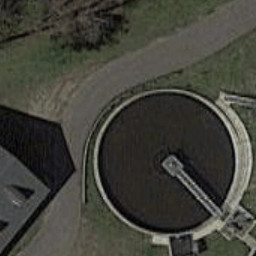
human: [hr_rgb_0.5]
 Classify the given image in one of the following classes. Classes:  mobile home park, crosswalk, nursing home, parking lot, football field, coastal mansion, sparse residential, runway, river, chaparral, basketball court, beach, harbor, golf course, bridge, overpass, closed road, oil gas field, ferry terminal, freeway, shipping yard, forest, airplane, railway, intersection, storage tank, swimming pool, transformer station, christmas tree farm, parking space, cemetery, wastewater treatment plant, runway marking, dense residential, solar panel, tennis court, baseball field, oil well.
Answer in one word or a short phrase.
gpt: wastewater treatment plant